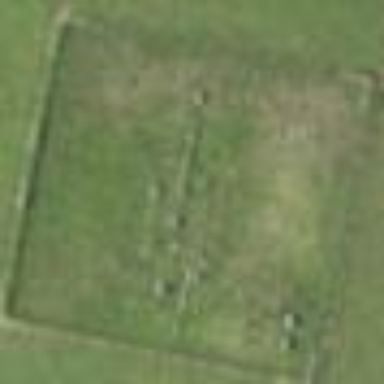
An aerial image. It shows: Cemetery.